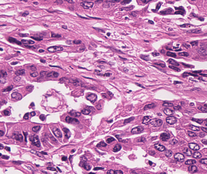
Tumor epithelial tissue: yes
Tumor-associated stroma tissue: yes
Normal tissue: no